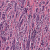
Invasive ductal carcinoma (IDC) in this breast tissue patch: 1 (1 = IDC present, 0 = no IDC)